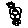
Label: flower